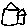
Label: house